Question: I have an activity that gets some fragments and puts them in a list.
One of the fragments has a TextView whose font I'd like to change.
From within the fragment class I cannot do that, because its not an activity and interacting with TextViews there is unavailable.
From within the activity that contains the fragment list, I dont know how to reach that textview, so I can work with it.
here is some code:
'''
public class MyProfileFriendsFriendFragmentList extends SherlockListFragment {
private TextView tvMyFriendsListFriendName;
private Typeface font1;
@Override
public void onActivityCreated(Bundle savedInstanceState) {
super.onActivityCreated(savedInstanceState);
String[] values = new String[] { "Daddy Yankee", "Michael Schumacher", "Krista Rock", "Ben Jordan", "Bruce Springsteen", "Jane Carol", "Susan Jackson", "Marshall Mathers", "Cauth Bodva", "Ringo Starr" };
ArrayAdapter<String> adapter = new ArrayAdapter<String>(getActivity(), R.layout.my_profile_friend_fragment, R.id.tvMyFriendsListFriendName, values);
setListAdapter(adapter);
tvMyFriendsListFriendName = (TextView) getView().findViewById(R.id.tvMyFriendsListFriendName);
try {
font1 = Typeface.createFromAsset(getActivity().getApplicationContext().getAssets(), Configurationz.Fontz.FONT_1);
tvMyFriendsListFriendName.setTypeface(font1); //this doesnt work.
} catch (Exception e) {
}
}
@Override
public void onListItemClick(ListView l, View v, int position, long id) {
// do something with the data
}
}
'''
This doesnt work. I dont know why. The exception stacktrace says there is a nullpointer exception when I try to interact with the TextView.
This is a screenshot of what LogCat says. Right Click on it and View Image for full size view

EDIT: After following the advice I got, here is what I changed my code to:
'''
public class MyProfileFriendsFriendFragmentList extends SherlockListFragment {
private Typeface font1;
@Override
public void onActivityCreated(Bundle savedInstanceState) {
super.onActivityCreated(savedInstanceState);
String[] values = new String[] { "Daddy Yankee", "Michael Schumacher", "Krista Rock",
"Ben Jordan", "Bruce Springsteen", "Jane Carol", "Susan Jackson", "Marshall Mathers",
"Cauth Bodva", "Ringo Starr" };
try {
font1 = Typeface.createFromAsset(getActivity().getApplicationContext().getAssets(), Configurationz.Fontz.FONT_1);
} catch (Exception e) {
}
ArrayAdapter<String> adapter = new ArrayAdapter<String>(getActivity(), R.layout.my_profile_friend_fragment, R.id.tvMyFriendsListFriendName, values) {
@Override
public View getView(int position, View convertView,
ViewGroup parent) {
View rowView = super.getView(position, convertView, parent);
TextView tv = (TextView) rowView.findViewById(R.id.tvMyFriendsListFriendName);
tv.setTypeface(font1);
return rowView;
}
};
}
@Override
public void onListItemClick(ListView l, View v, int position, long id) {
// do something with the data
}
}
'''
now when I open that activity, it just loads infinitely and there is no error message?
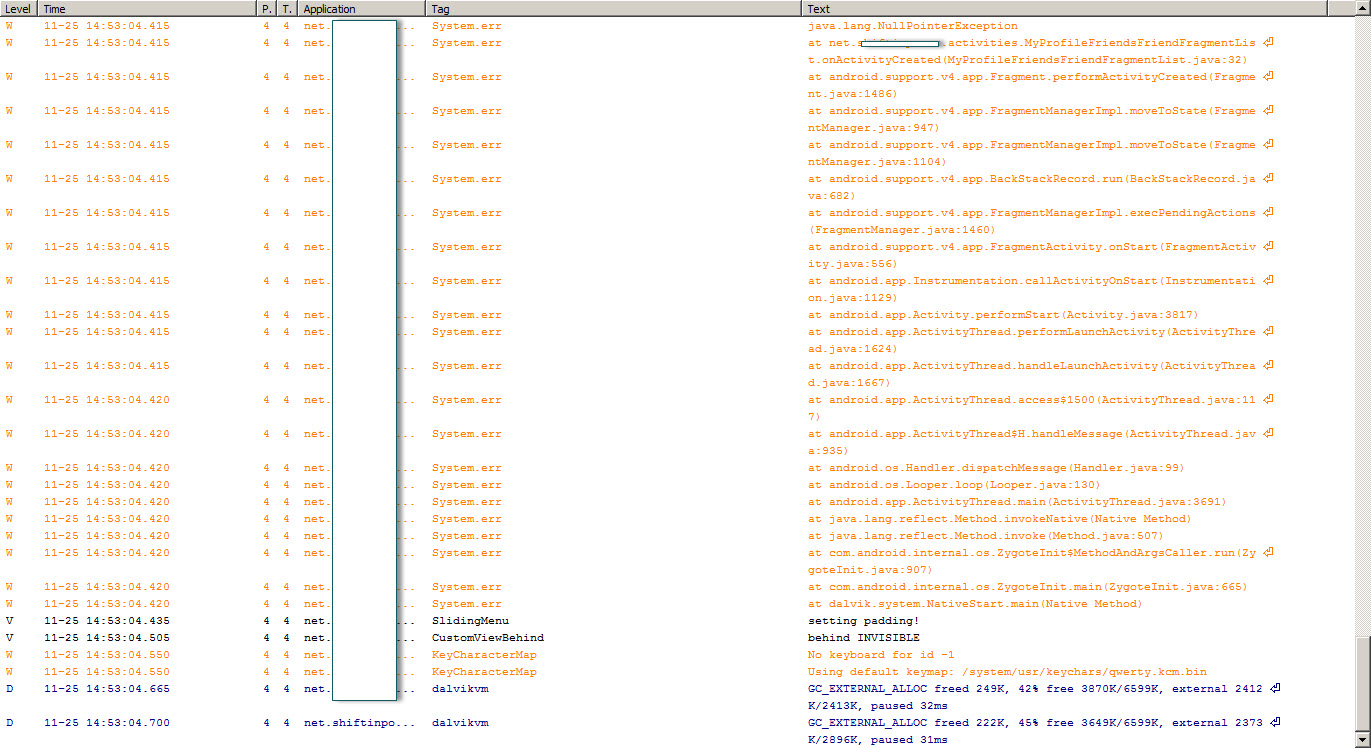
Answer: As you're extending 'SherlockListFragment' and you don't have a 'onCreateView()' method in that fragment(at least not in the code you posted) it seems you're trying to change the font of the 'TextViews' from the rows of the 'ListView'(you look for a 'TextView' with an id that you pass to the adapter). You're not doing this the right way, you'll need a small change to the adapter for that.
Related to the 'NullPointerExceptiuon'(as a side note, ignore exception like you did with that empty 'catch' clause), that is happening because although the 'getView()' will return a valid view of the fragment(the list), the rows of the 'ListView' aren't yet built, you just previously set the adapter(which doesn't make the list's rows available right away).
To change the 'Typeface' of the 'TextView' from the 'ListView' rows try something like:
'''
final Typeface font1 = Typeface.createFromAsset(getActivity().getApplicationContext().getAssets(), Configurationz.Fontz.FONT_1);
ArrayAdapter<String> adapter = new ArrayAdapter<String>(getActivity(), R.layout.my_profile_friend_fragment, R.id.tvMyFriendsListFriendName, values) {
@Override
public View getView(int position, View convertView,
ViewGroup parent) {
View rowView = super.getView(position, convertView, parent);
TextView tv = (TextView) rowView.findViewById(R.id.tvMyFriendsListFriendName);
tv.setTypeface(font1);
return rowView;
}
};
'''